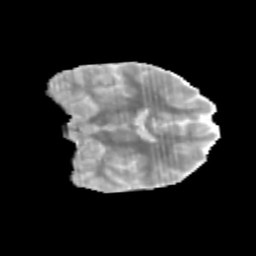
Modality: MD
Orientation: coronal
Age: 11
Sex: male
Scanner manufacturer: siemens
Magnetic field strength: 3 T
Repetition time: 3.8 s
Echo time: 0.07 s